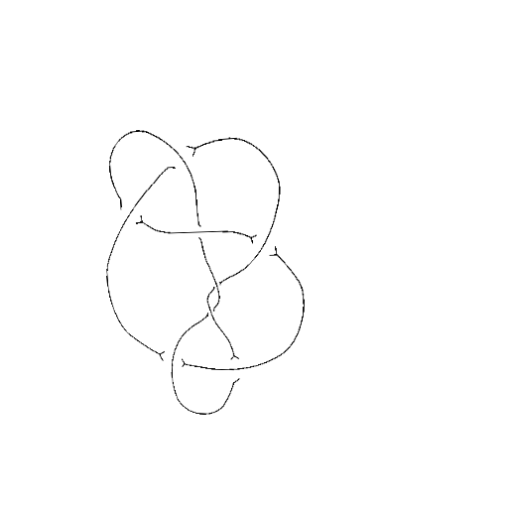
Crossing number: 8